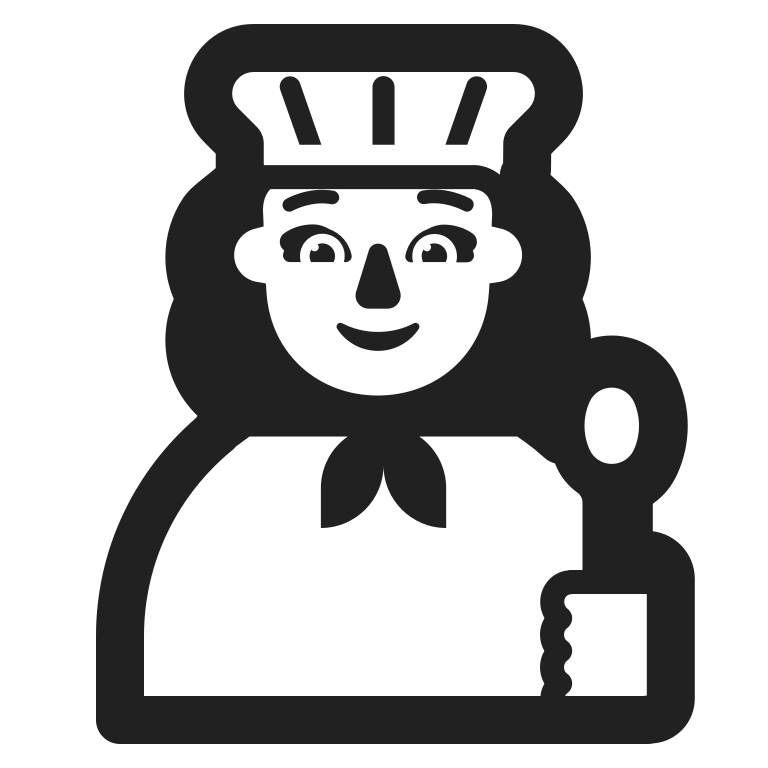
woman cook high contrast default